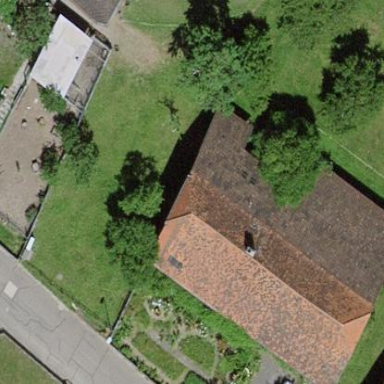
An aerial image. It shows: Farm building.